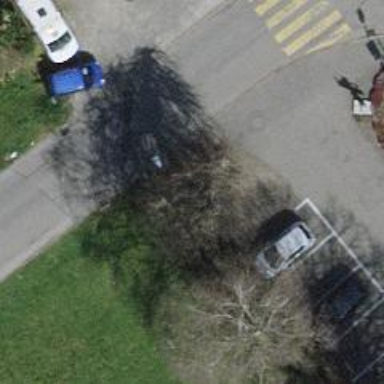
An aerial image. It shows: Bench.